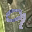
Label: 9